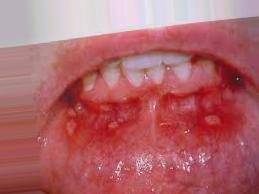
Condition: Mouth Ulcer